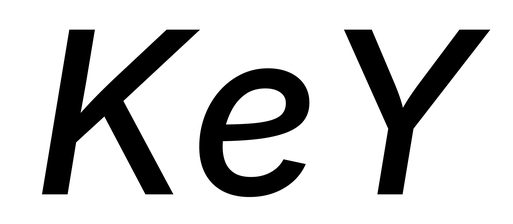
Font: Inter-Italic_Medium_Italic